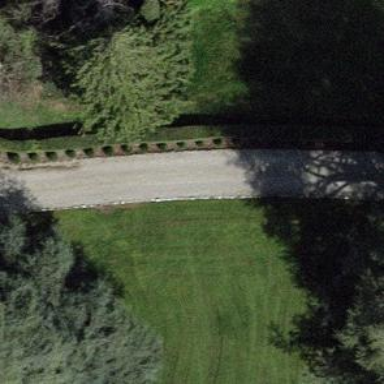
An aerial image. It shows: Driveway.